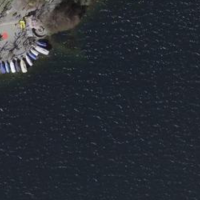
EUNIS habitat code: 14
Species observed at this site:
Corvus corone
Podiceps cristatus
Cyanistes caeruleus
Fulica atra
Fagus sylvatica
Anas platyrhynchos
Corvus cornix
Passer domesticus
Columba palumbus
Chroicocephalus ridibundus
Phalacrocorax carbo
Cygnus olor
Parus major
Phoenicurus ochruros